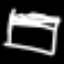
Label: bed